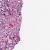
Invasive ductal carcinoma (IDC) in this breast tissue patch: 1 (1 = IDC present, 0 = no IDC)